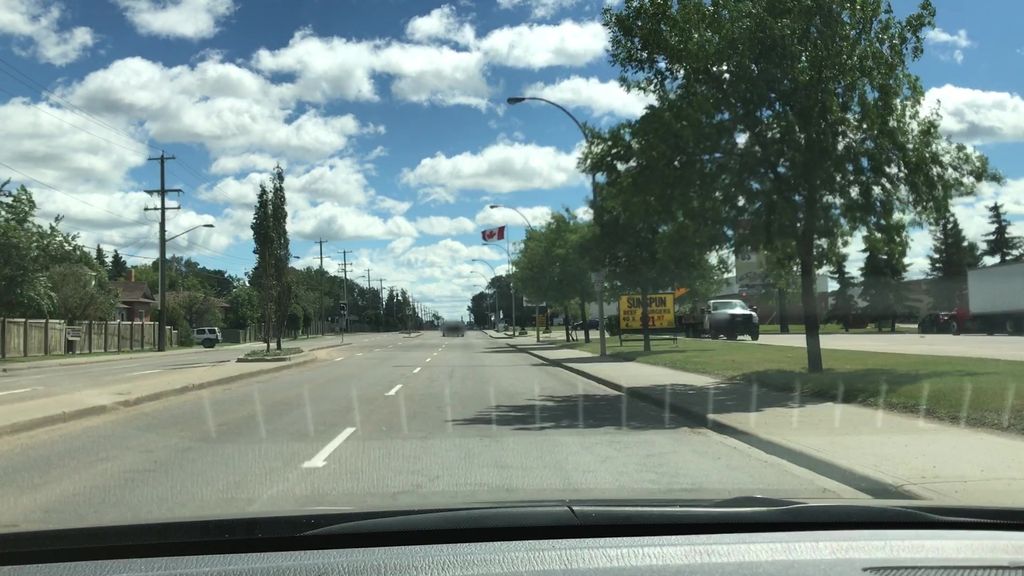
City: edmonton